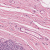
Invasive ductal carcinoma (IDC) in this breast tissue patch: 0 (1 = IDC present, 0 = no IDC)